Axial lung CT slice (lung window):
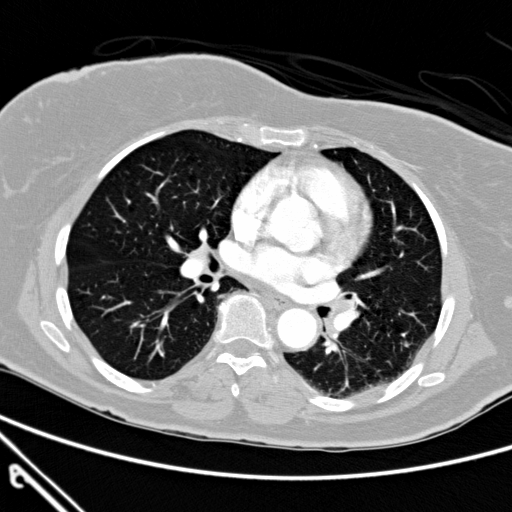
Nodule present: no